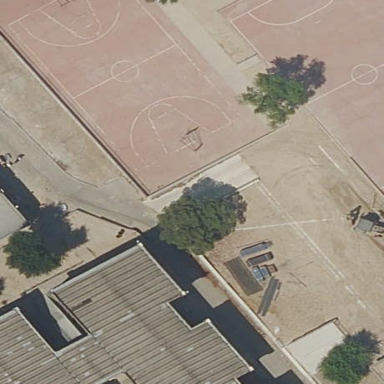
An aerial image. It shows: Asphalt soccer pitch for outdoor leisure and sports activities.